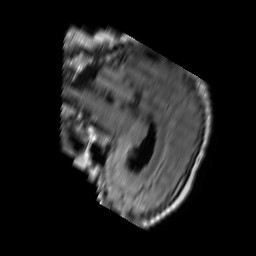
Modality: FLAIR
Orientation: sagittal
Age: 57
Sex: male
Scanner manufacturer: philips
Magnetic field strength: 1.5 T
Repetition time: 11 s
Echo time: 0.14 s